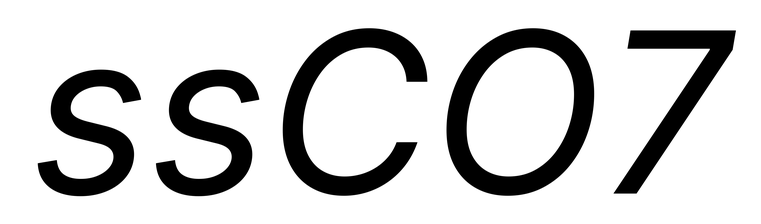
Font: Inter-Italic_Italic